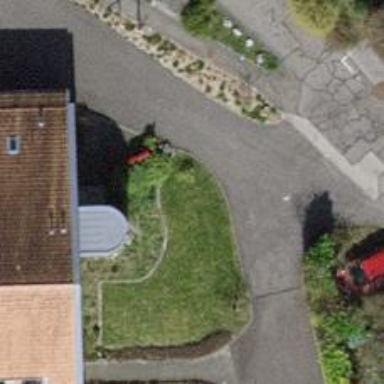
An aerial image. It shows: Deciduous broadleaved tree in garden.